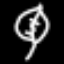
Label: leaf